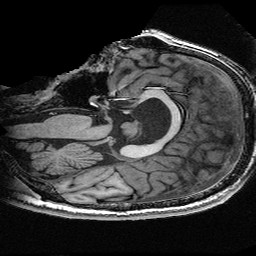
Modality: T1w
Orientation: sagittal
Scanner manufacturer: ge
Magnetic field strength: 3 T
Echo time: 0.00318 s